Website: walmart
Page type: billing-address
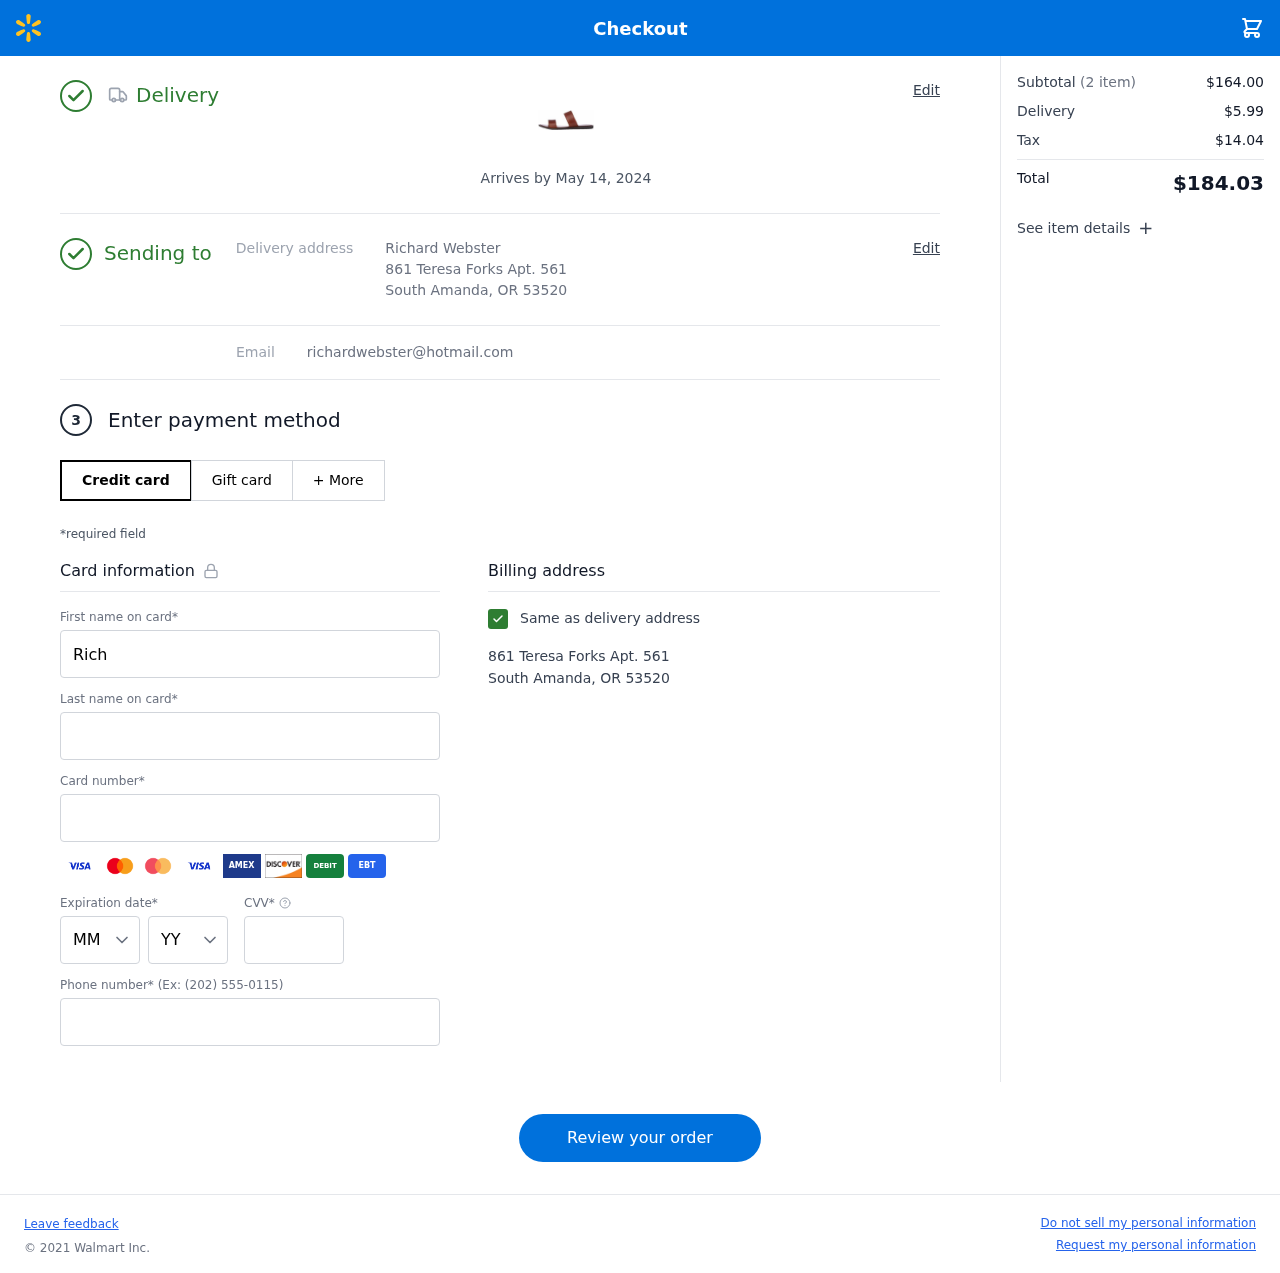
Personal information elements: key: PII_CARD_CVV
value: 4709
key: PII_CARD_EXPIRY_MONTH
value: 08
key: PII_CARD_EXPIRY_YEAR
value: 26
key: PII_CARD_NUMBER
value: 3403 4457 3986 164
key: PII_EMAIL
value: richardwebster@hotmail.com
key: PII_FIRSTNAME
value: Richard
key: PII_FULLNAME
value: Richard Webster
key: PII_LASTNAME
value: Webster
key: PII_PHONE
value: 5466336354
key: PII_STREET
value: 861 Teresa Forks Apt. 561
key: PII_CITY_STATE_ZIP
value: South Amanda, OR 53520
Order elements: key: ORDER_DELIVERY_DATE
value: Arrives by May 14, 2024
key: ORDER_NUM_ITEMS
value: (2 item)
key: ORDER_SUBTOTAL
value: $164.00
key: ORDER_SHIPPING_COST
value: $5.99
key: ORDER_TAX
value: $14.04
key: ORDER_TOTAL
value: $184.03